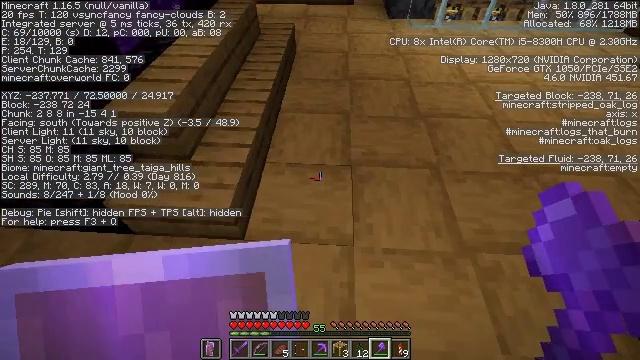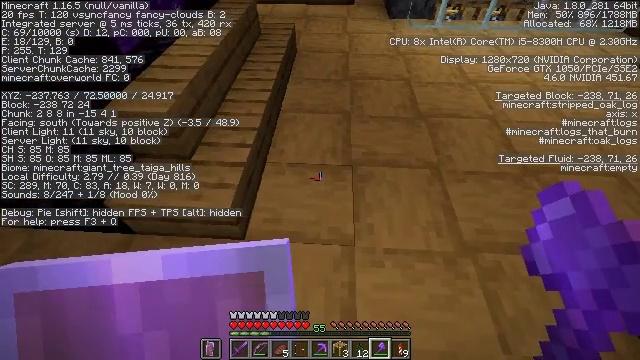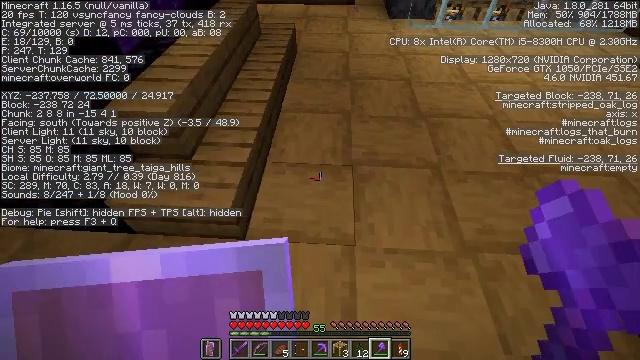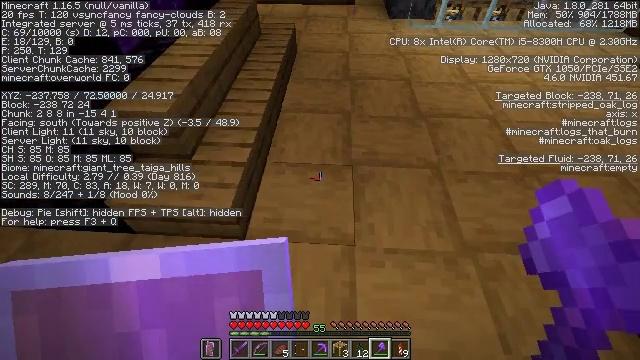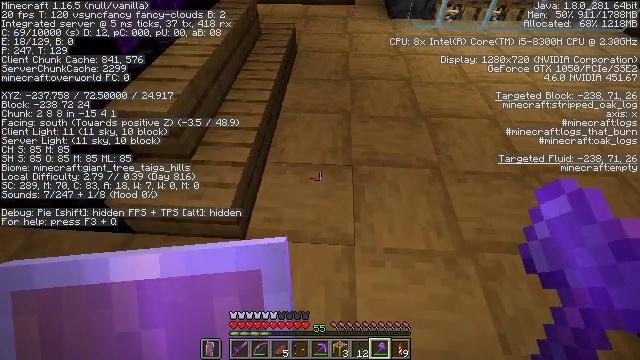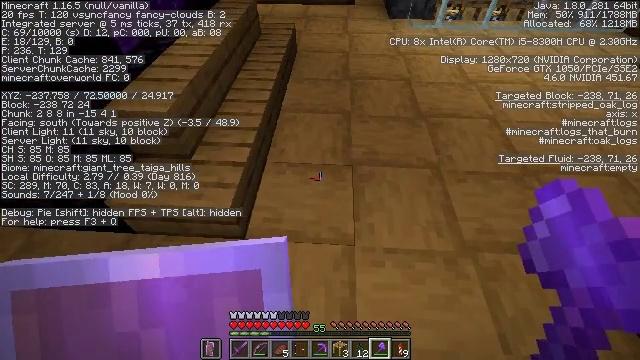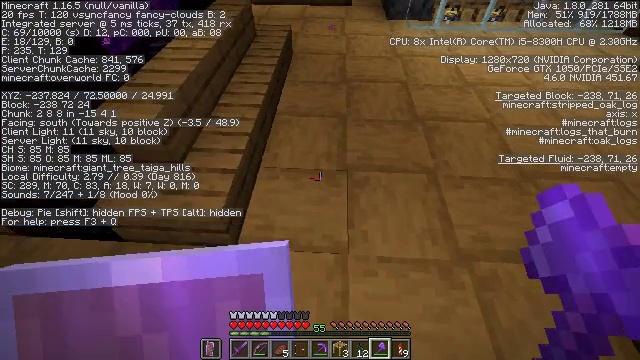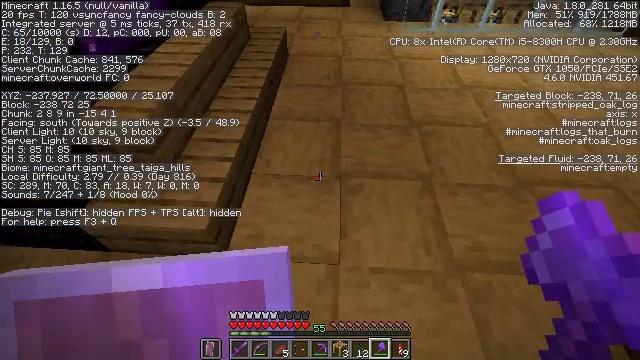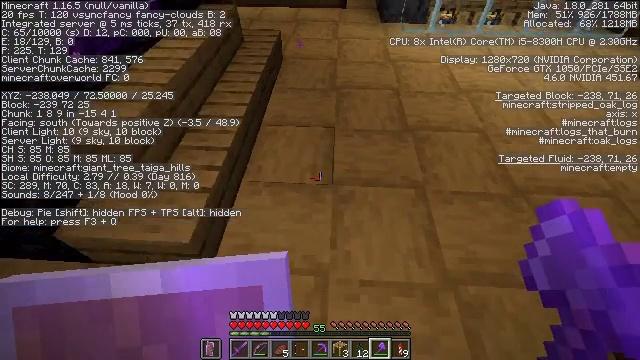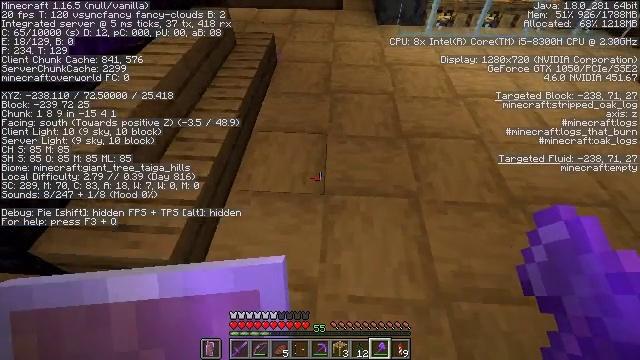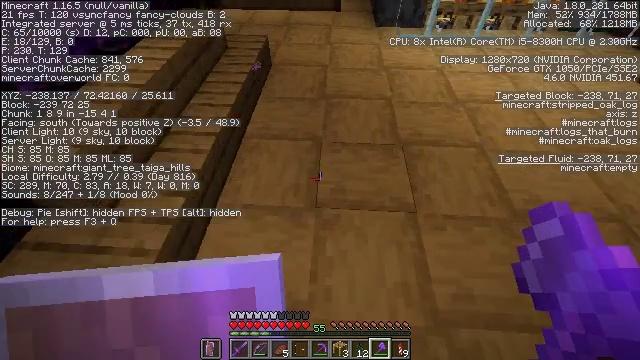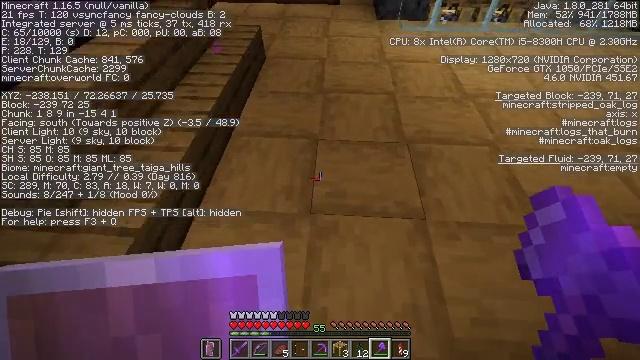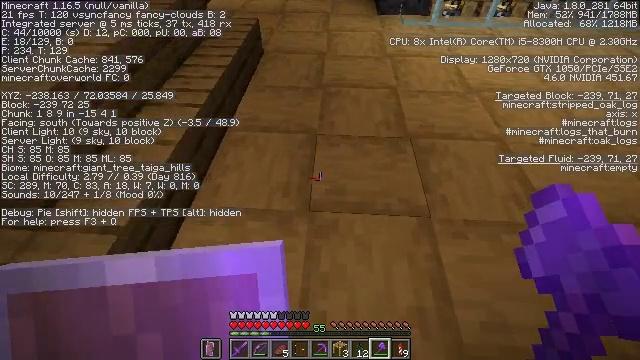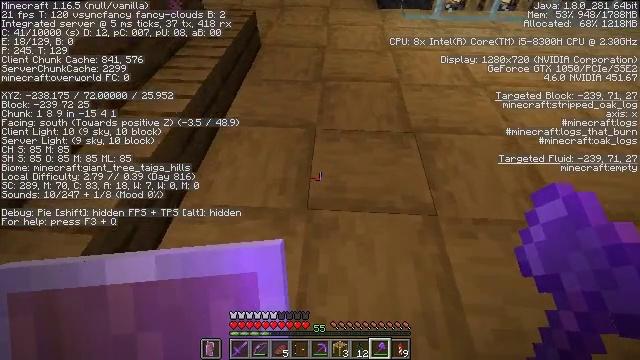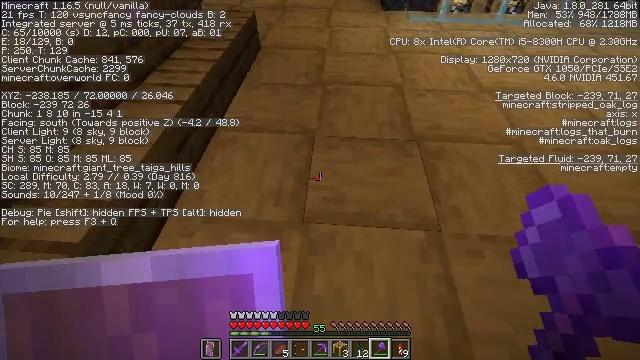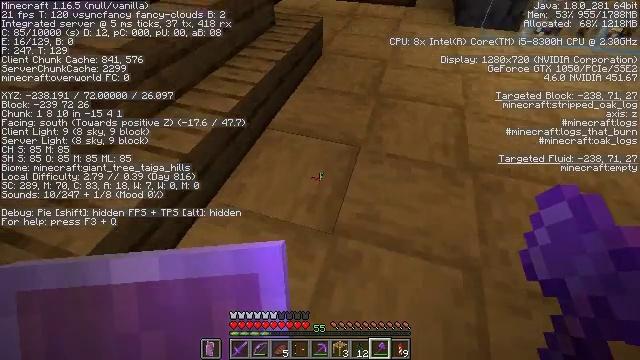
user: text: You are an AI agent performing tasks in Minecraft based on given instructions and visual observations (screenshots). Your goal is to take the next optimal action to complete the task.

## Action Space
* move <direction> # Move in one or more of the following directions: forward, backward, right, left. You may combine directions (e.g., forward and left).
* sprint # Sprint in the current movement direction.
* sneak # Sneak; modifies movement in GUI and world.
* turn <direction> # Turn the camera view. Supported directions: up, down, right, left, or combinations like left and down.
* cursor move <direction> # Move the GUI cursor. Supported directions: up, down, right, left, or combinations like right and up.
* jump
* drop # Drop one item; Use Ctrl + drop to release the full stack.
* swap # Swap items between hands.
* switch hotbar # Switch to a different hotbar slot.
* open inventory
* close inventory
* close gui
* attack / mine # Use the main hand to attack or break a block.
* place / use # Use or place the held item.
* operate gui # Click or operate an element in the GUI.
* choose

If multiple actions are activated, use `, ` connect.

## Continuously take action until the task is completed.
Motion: motion action
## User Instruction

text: drop netherite axe
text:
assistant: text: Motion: no_op
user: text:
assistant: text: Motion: no_op
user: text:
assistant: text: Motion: no_op
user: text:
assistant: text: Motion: no_op
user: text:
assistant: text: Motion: no_op
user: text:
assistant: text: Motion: move forward and move right
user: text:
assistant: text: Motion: move forward and move right
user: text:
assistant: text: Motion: move forward and move right
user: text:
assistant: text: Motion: move forward
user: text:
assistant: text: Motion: move forward
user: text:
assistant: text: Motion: move forward
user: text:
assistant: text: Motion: no_op
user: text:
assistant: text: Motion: no_op
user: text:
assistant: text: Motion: no_op
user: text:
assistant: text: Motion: turn left and up
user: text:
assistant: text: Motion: turn left and up
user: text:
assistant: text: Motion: no_op
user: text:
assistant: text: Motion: no_op
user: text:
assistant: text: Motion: move forward
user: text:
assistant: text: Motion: move forward
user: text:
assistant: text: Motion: move forward
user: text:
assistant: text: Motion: move forward
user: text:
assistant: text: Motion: move forward, turn right
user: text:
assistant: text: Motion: move forward, turn right
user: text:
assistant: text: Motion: move forward, turn right and down
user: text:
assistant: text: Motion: move forward, turn right
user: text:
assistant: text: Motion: move forward, turn right
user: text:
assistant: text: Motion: move forward and move right
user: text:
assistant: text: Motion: move forward and move right
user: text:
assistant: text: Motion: move forward and move right